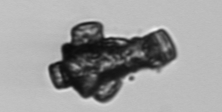
Label: Delphineis